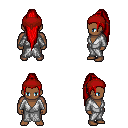
a pixel art fantasy rpg character, male body template, human, dark skin, white robe, gold greaves, red extra-long topknot hairstyle, red bandana, four views (front, back, left, right), 2x2 character sprite sheet, small pixel art, hard edges, no anti-aliasing